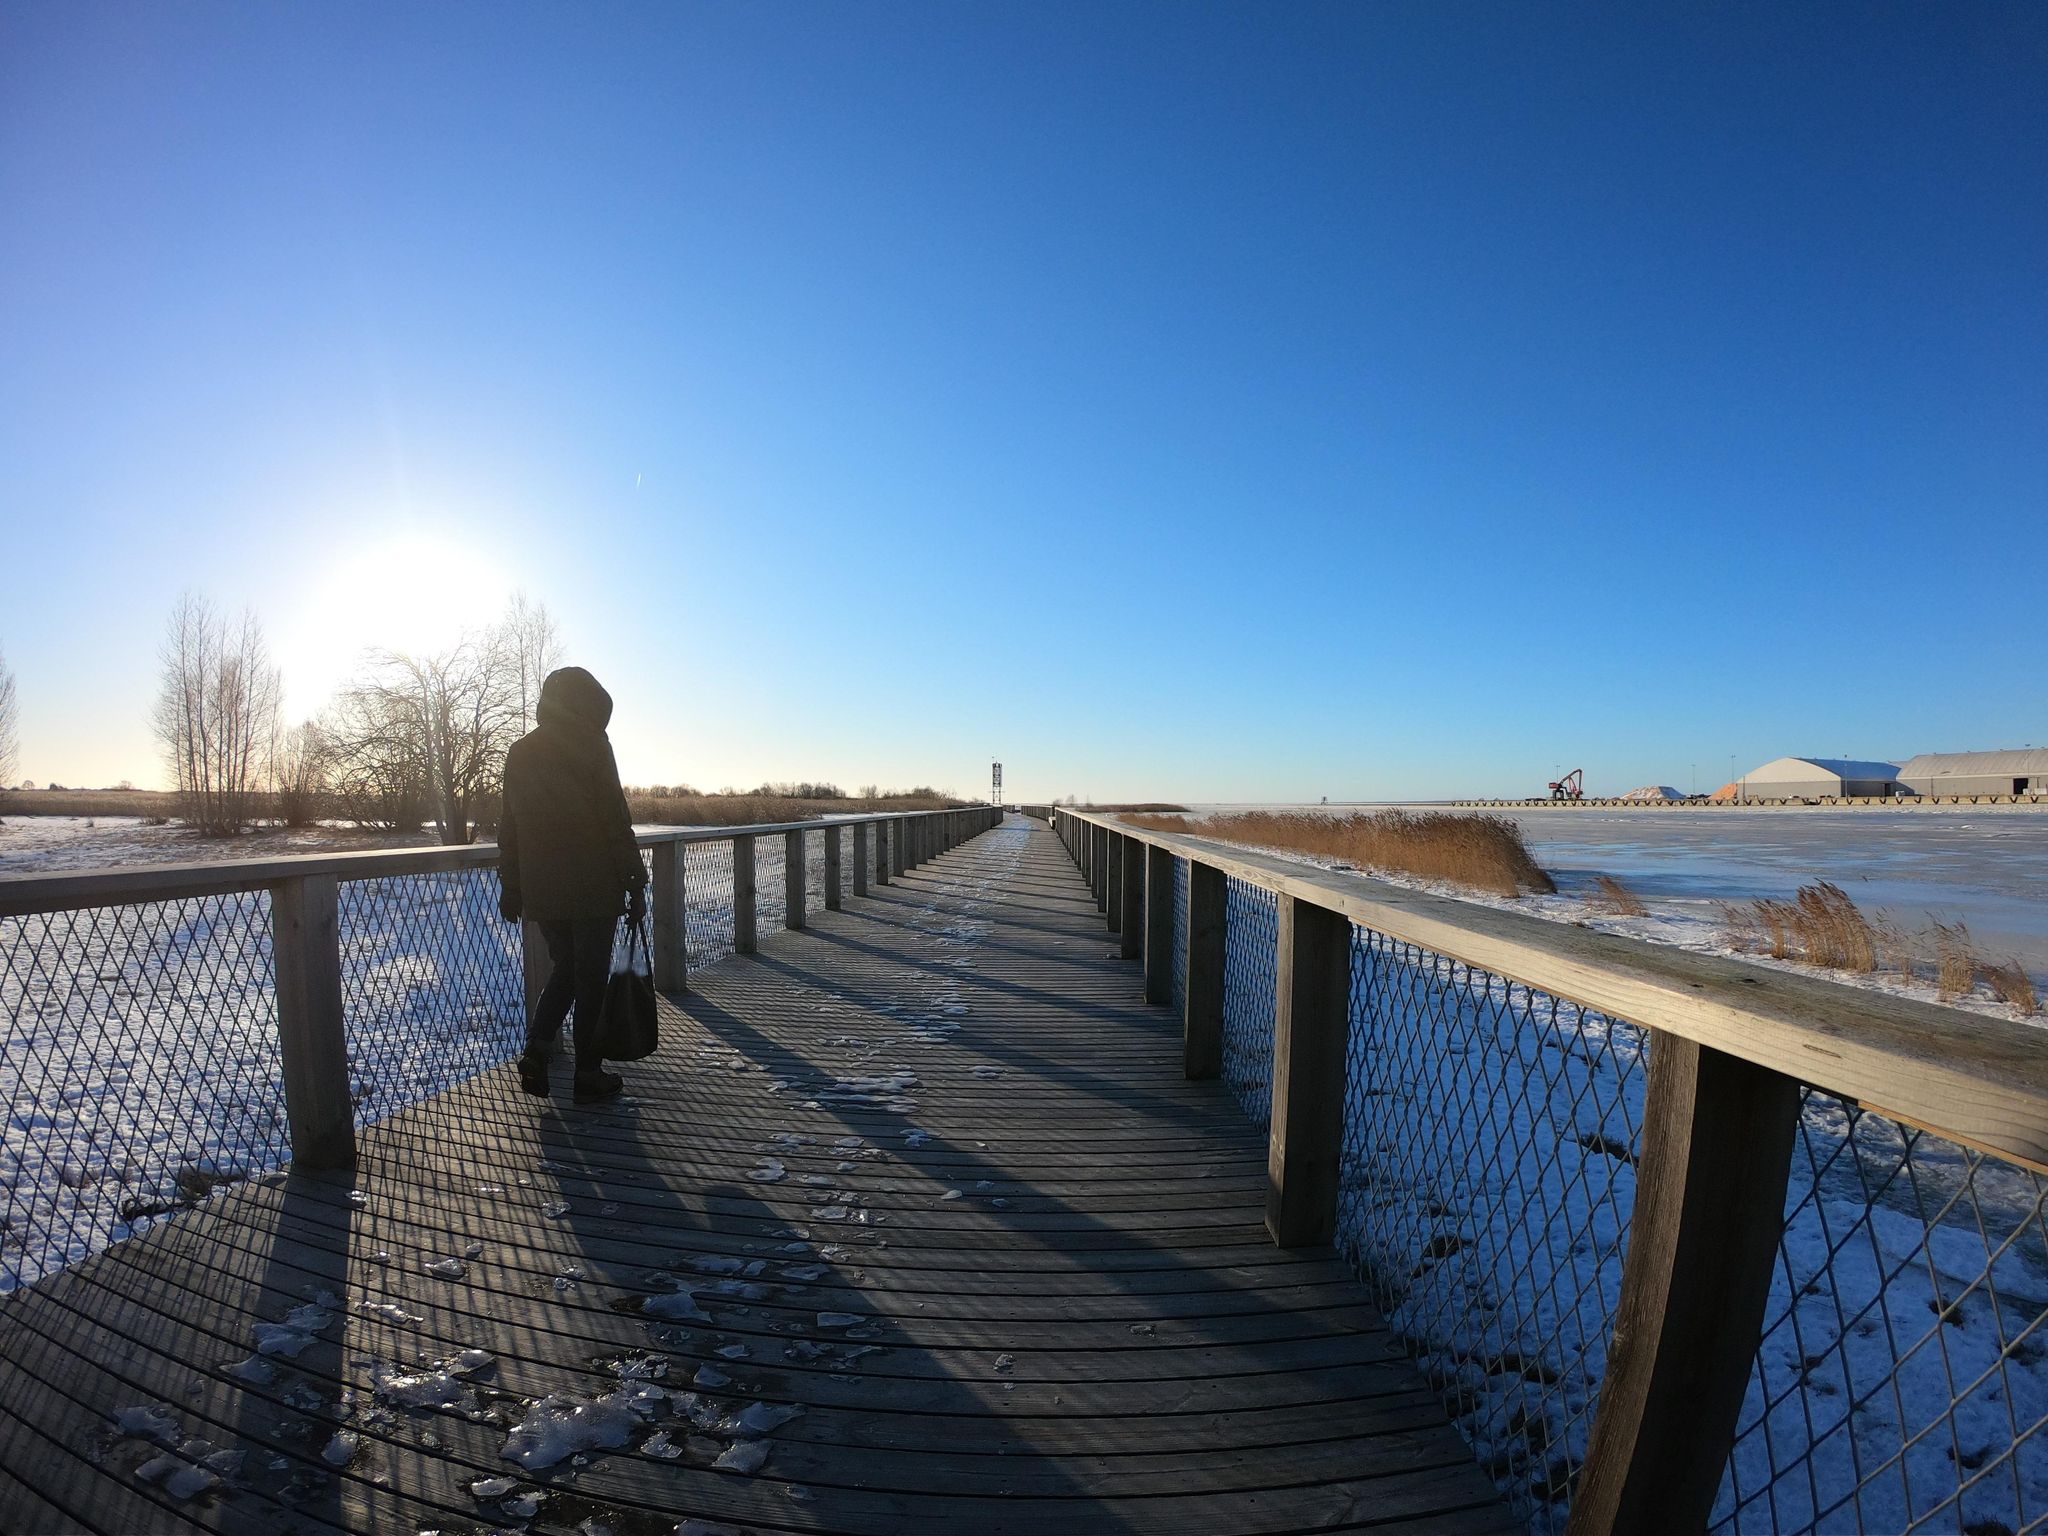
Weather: snowy
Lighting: day
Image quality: good
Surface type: walking surface
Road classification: cycleway, footway, path
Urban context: suburban or peri-urban
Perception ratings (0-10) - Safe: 9.22, Lively: 2.39, Beautiful: 7.81, Boring: 1.79, Depressing: 2.74, Wealthy: 5.57